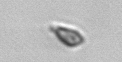
Label: Cryptophyta